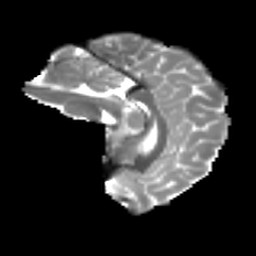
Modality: T2w
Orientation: sagittal
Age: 23
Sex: female
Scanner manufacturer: ge
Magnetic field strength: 3 T
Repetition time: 7.8 s
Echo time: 0.0606 s